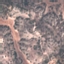
Label: HerbaceousVegetation